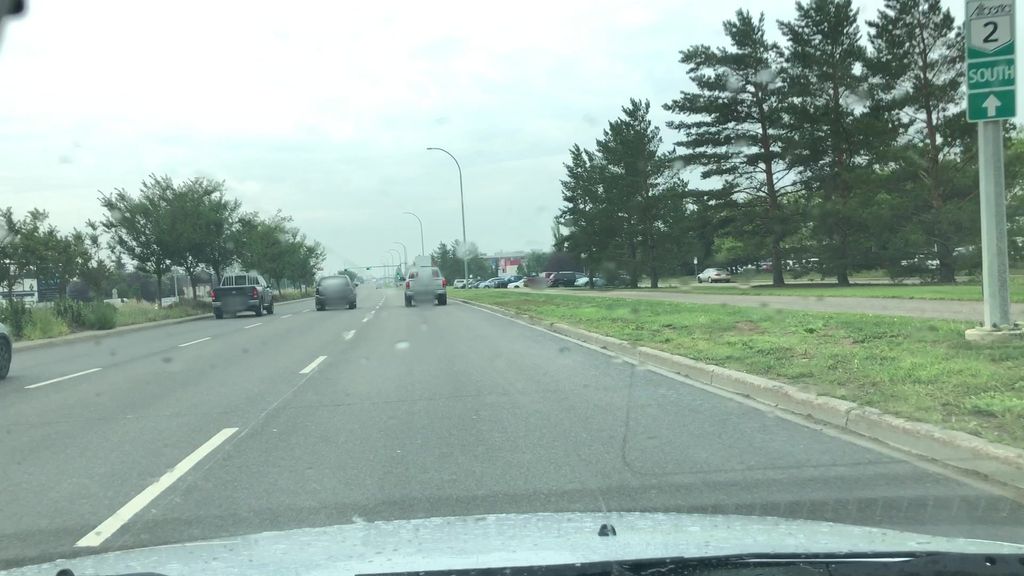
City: edmonton